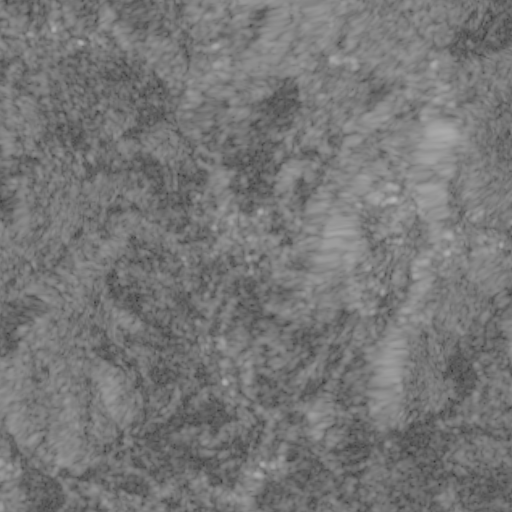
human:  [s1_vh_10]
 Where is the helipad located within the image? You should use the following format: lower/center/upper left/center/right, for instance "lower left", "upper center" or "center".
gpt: The helipad is located in the upper right of the image.
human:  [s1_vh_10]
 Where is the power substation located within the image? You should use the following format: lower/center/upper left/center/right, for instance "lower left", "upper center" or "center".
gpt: The power substation is located in the center of the image.
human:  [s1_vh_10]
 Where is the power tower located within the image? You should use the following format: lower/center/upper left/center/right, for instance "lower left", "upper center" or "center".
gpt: The power tower is located in the lower right of the image.
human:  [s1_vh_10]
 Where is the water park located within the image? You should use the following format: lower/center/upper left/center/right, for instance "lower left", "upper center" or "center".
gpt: The water park is located in the upper right of the image.
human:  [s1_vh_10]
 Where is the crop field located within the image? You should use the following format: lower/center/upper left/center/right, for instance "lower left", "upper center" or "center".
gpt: There is no crop field in the image.

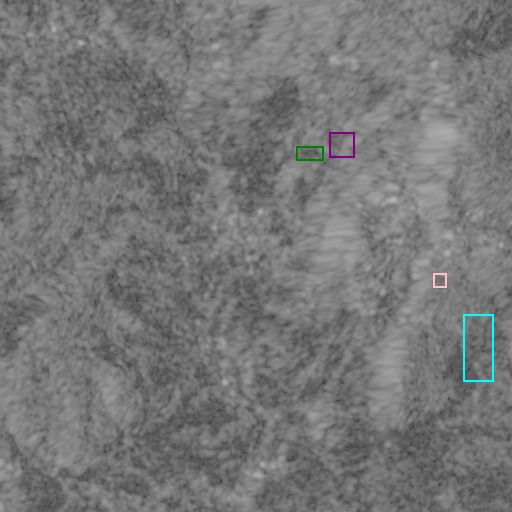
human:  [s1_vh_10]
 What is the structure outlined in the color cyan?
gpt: The structure outlined in cyan is a crop field.
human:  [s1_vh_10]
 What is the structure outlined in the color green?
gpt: The structure outlined in green is a park.
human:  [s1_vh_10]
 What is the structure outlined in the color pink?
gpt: The structure outlined in pink is a parking lot.
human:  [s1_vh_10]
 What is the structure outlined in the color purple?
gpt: The structure outlined in purple is a water park.
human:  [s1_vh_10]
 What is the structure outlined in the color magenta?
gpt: There is no magenta outline.